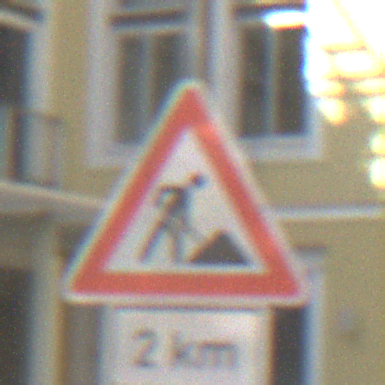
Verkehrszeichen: Arbeitsstelle
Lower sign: Entfernungsangaben2
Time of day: MorningAfternoon
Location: Outdoor (Urban)
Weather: PartlyCloudy
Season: NotSpecified
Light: Natural